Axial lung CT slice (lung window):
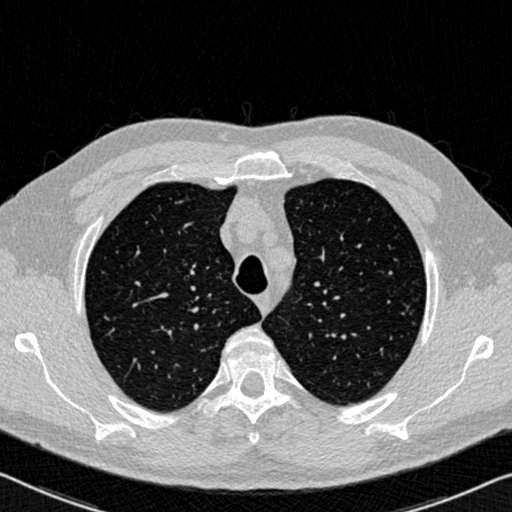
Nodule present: no